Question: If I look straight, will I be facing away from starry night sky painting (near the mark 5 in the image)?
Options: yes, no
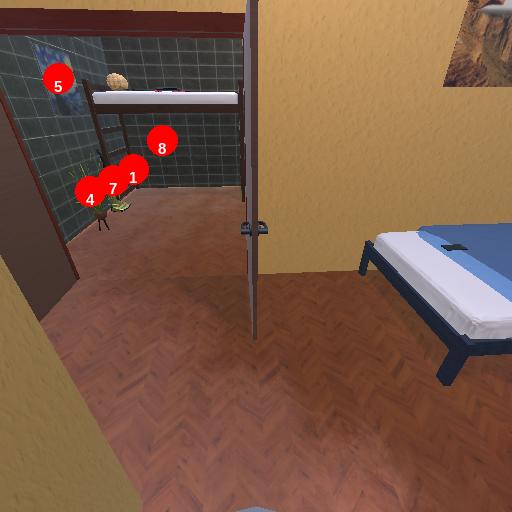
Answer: yes